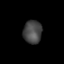
Tissue: lung
Cell type: Endothelial cells
Senescence score: 0.6212
Nuclear area (px): 422
Mean DAPI intensity: 71.133